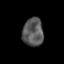
Tissue: lung
Cell type: T cells
Senescence score: 0.1961
Nuclear area (px): 584
Mean DAPI intensity: 87.241